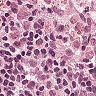
Metastatic tissue present: no